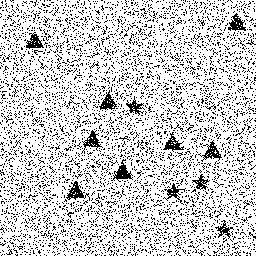
Squares: 0
Triangles: 8
Stars: 4
Total shapes: 12